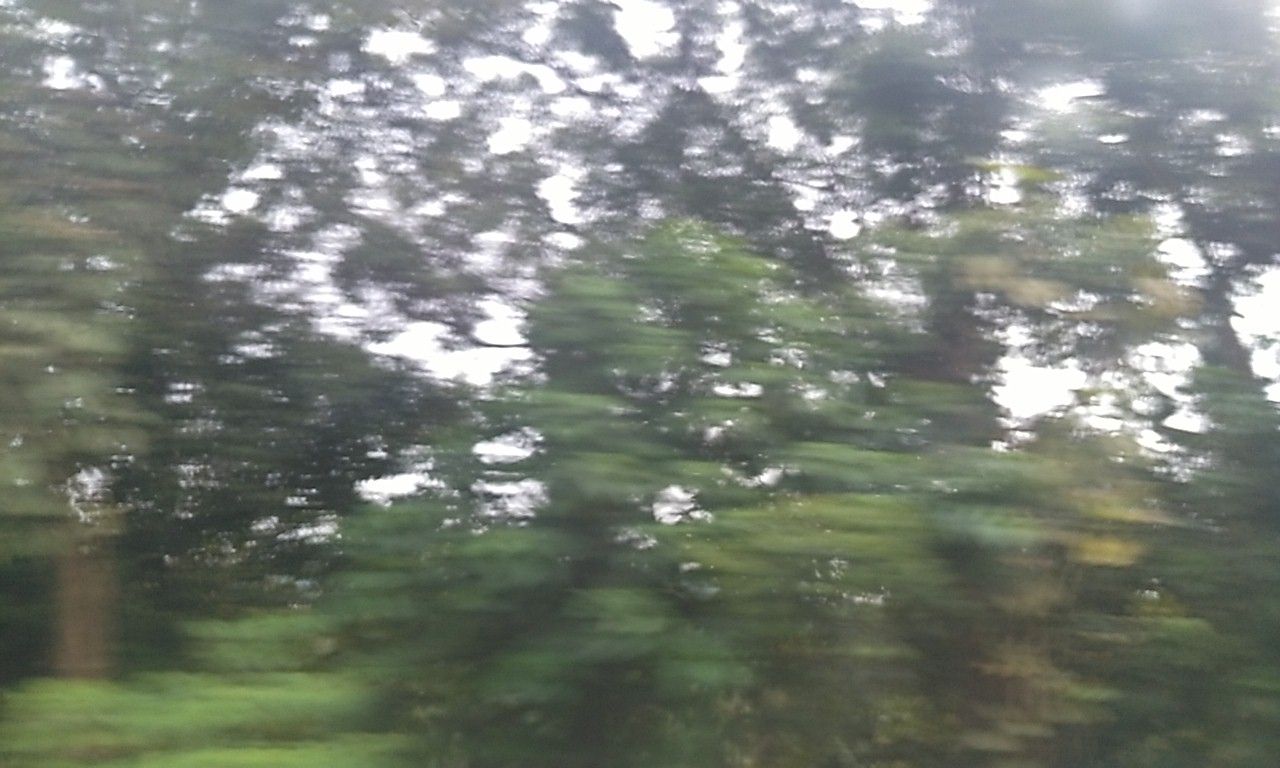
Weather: rainy
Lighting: day
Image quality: slightly poor
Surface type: walking surface
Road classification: primary
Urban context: urban centre
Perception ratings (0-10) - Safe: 2.7, Lively: 1.35, Beautiful: 7.48, Boring: 2.99, Depressing: 1.92, Wealthy: 8.37